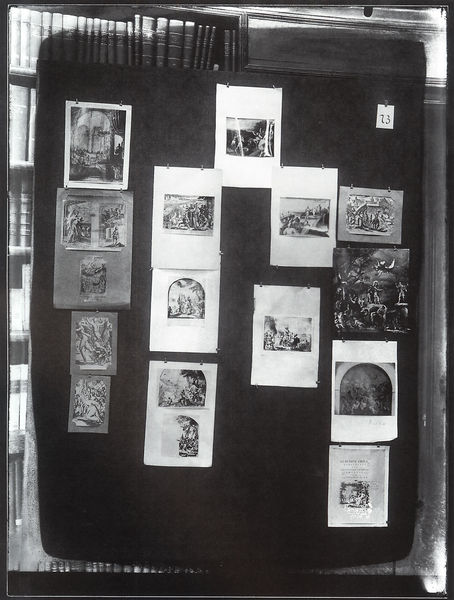
Titel: Mnemosyne (Bilderatlas, Fotos der Tafeln)
Künstler: Aby Warburg
Institution: London, The Warburg Institute Archive ©
Schlagwörter: blätter, dunkel, gemälde, schatten, weiß, grau, schaufenster, schwarz, regal, wand, bilder, bücher, fotos, papier, bogen, rundbogen, tafel, karten, foto, fotografie, bögen, zettel, schwarzweiß, ausstellung, bücherregal, seiten, bibliothek, sammlung, schwar, dreizehn, sinn, anschlag, zeichnungen, ikonographie, ikonologie, warburg, mnemosyne, pinnwand, el, 13, fotowand, pinwand, 73, aufsteller, nbilder, sammlunf, display, bibiothek